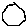
Label: hexagon